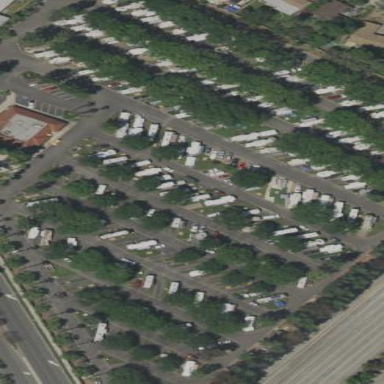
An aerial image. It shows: Caravan site for tourism.